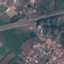
Land use / land cover class: Highway